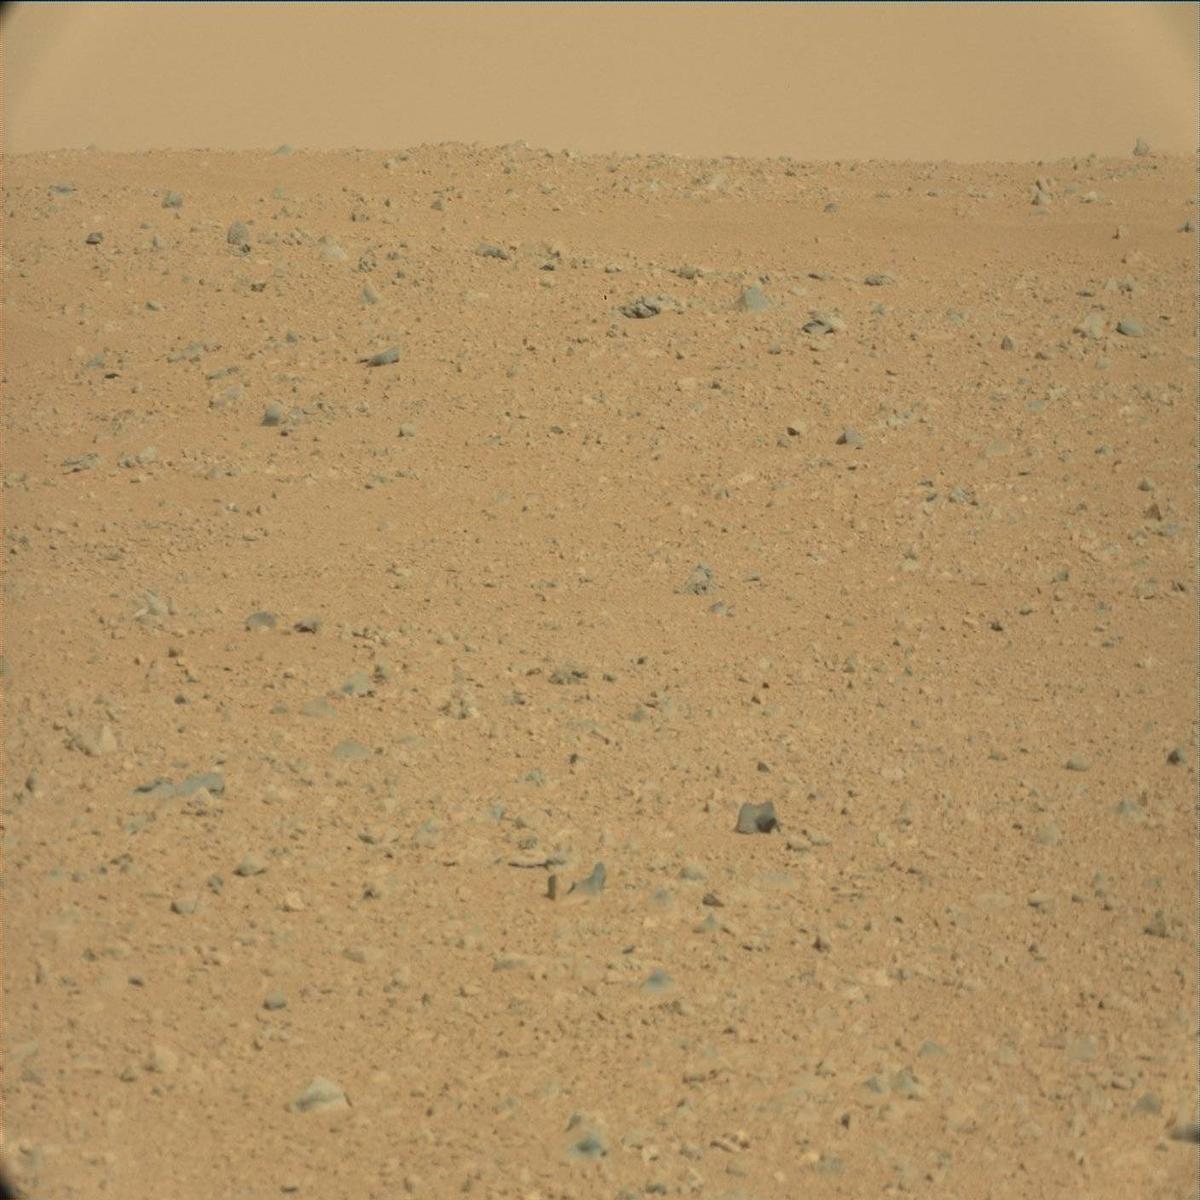
Terrain classes present: Bedrock, Ridge, Rock, Sand / Soil